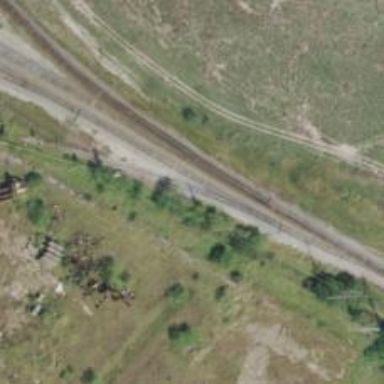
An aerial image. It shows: Unused railway yard.